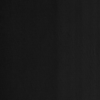
Label: not_dusty